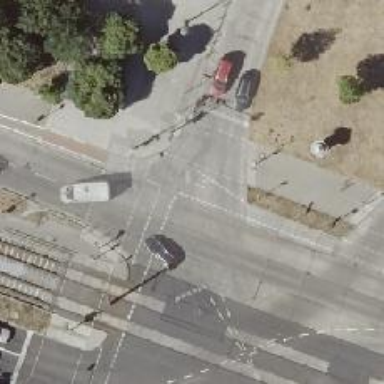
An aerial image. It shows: Road crossing with traffic signals.